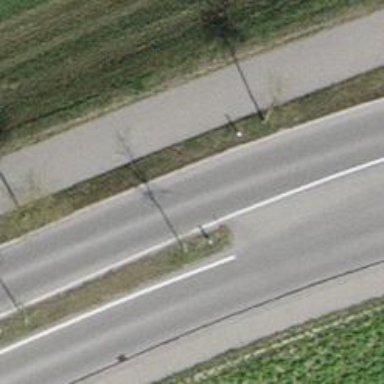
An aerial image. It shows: Asphalt road classified as primary highway.